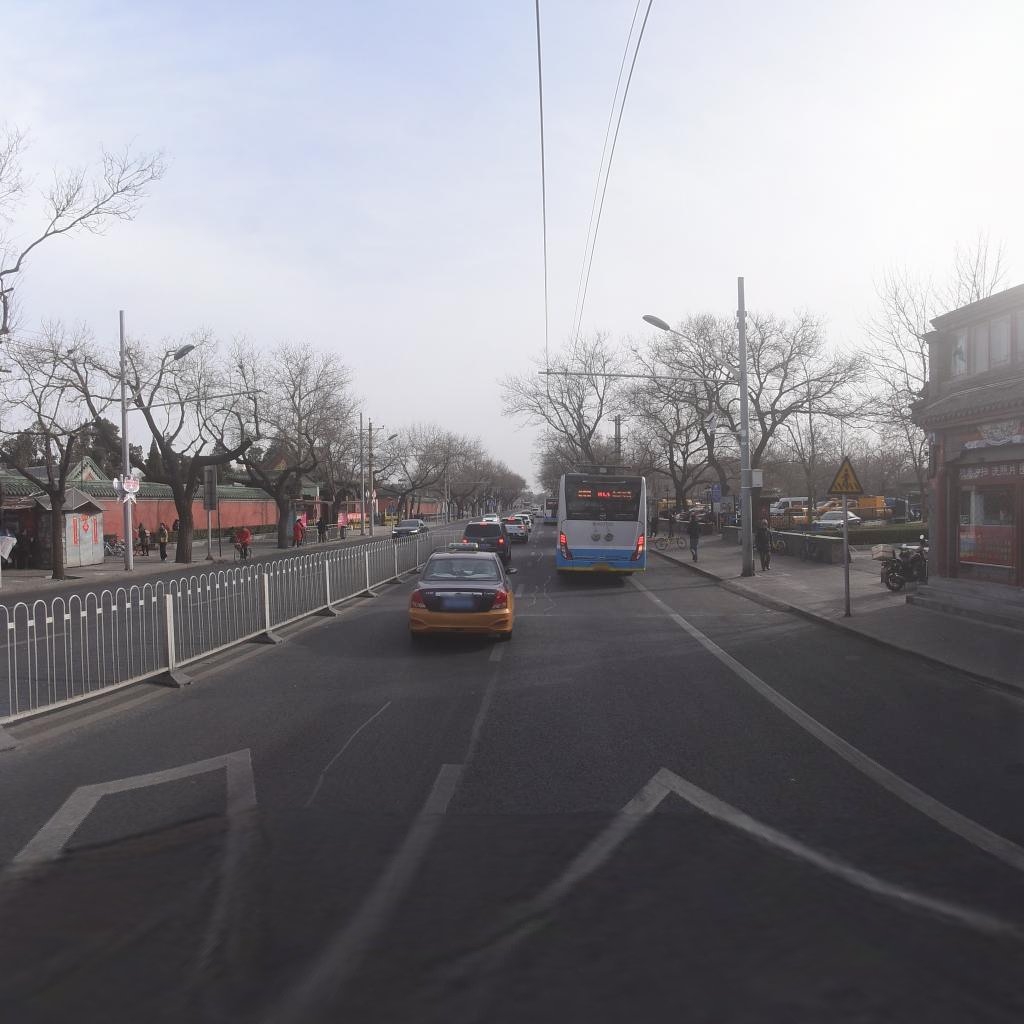
Region: Xicheng
Road damage annotations: longitudinal patch, longitudinal patch, longitudinal patch